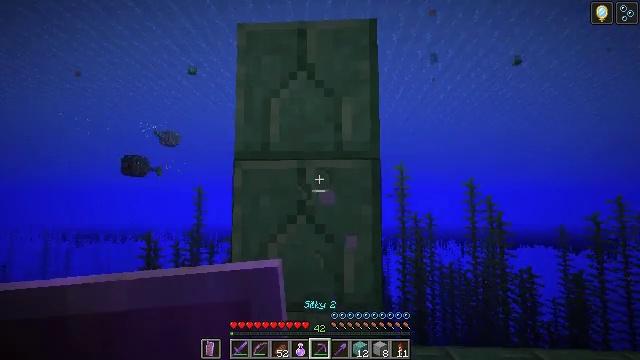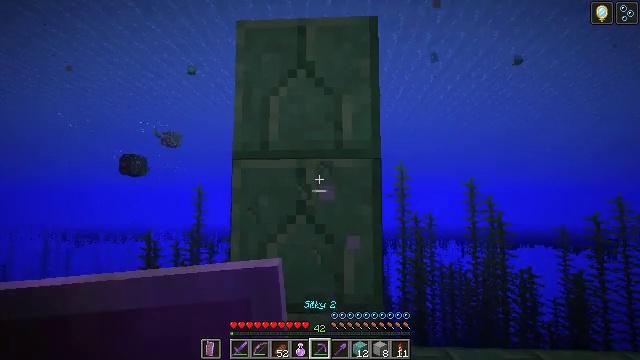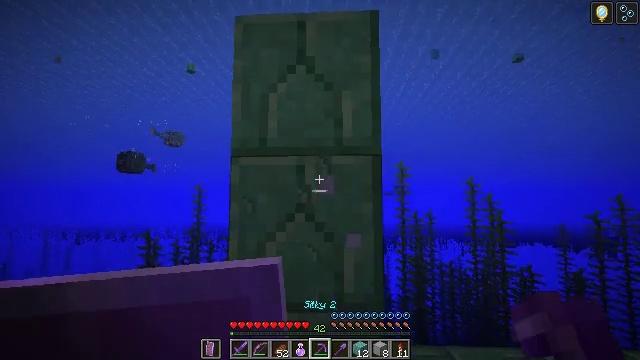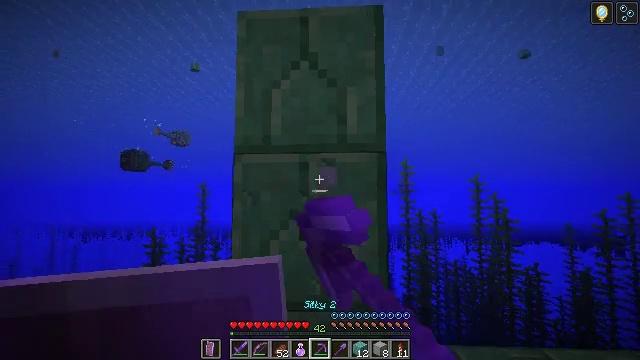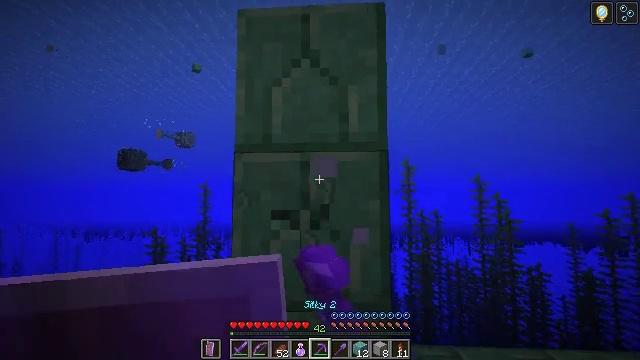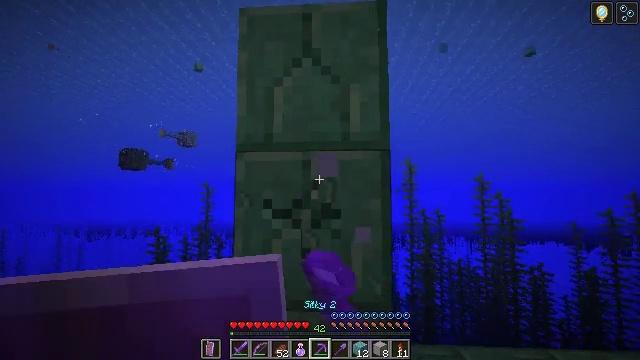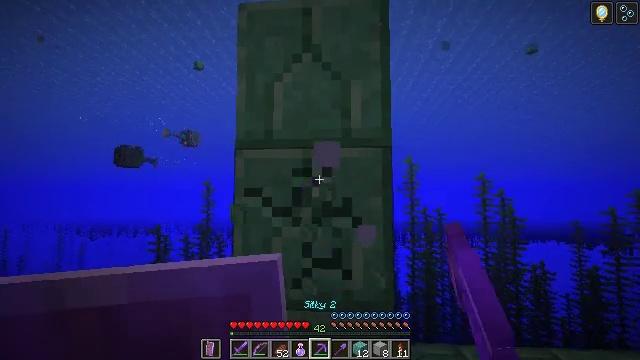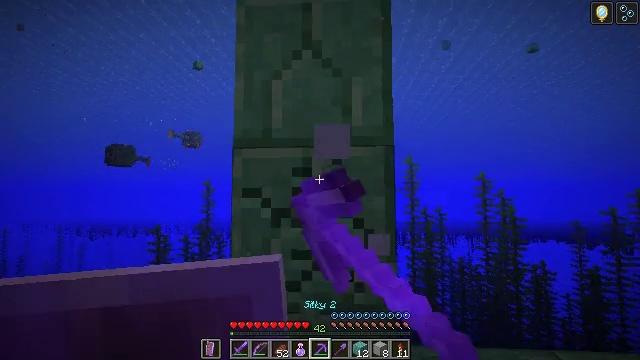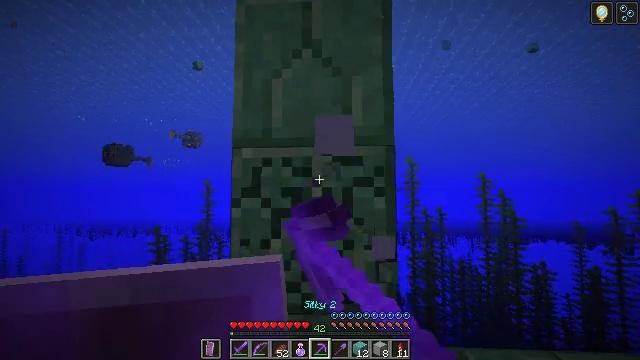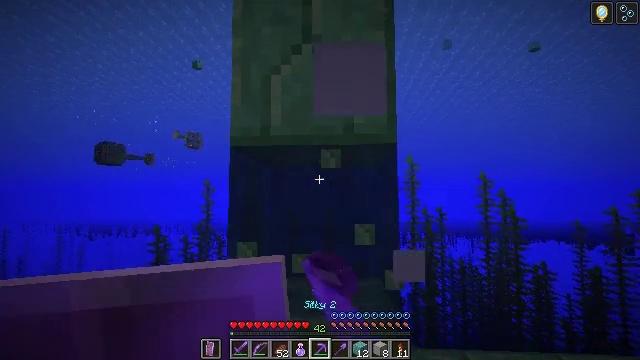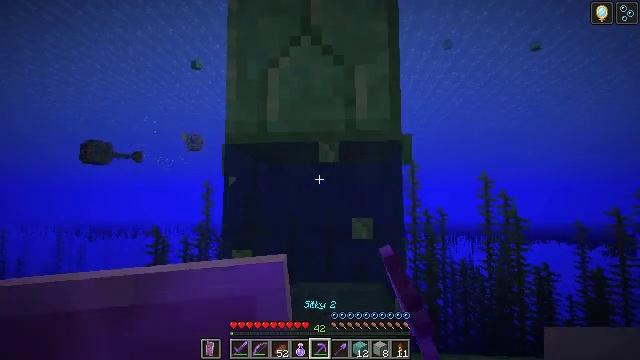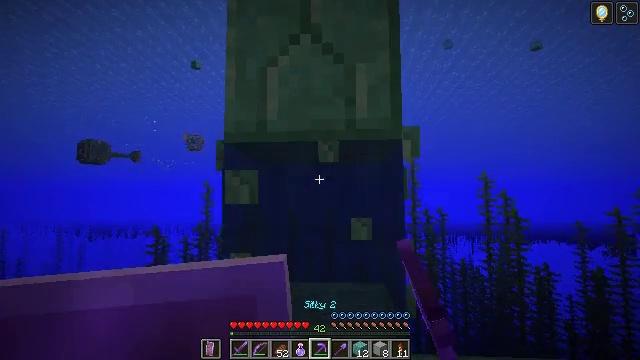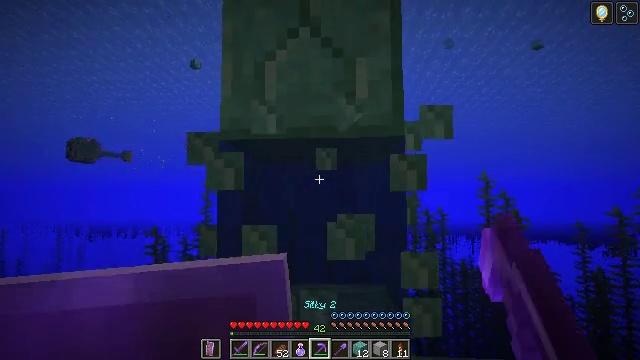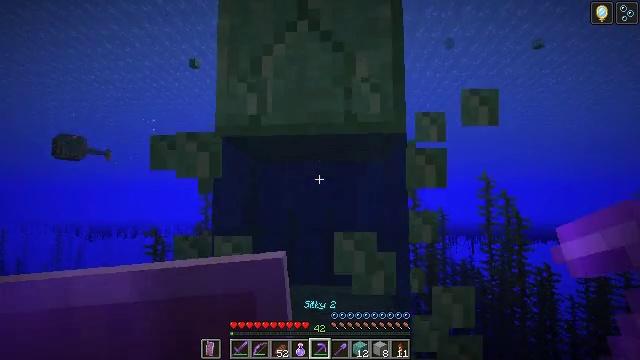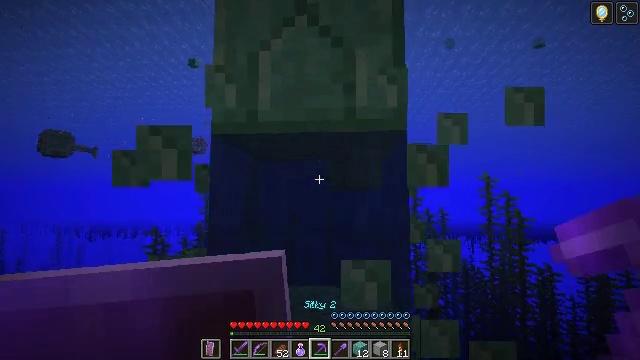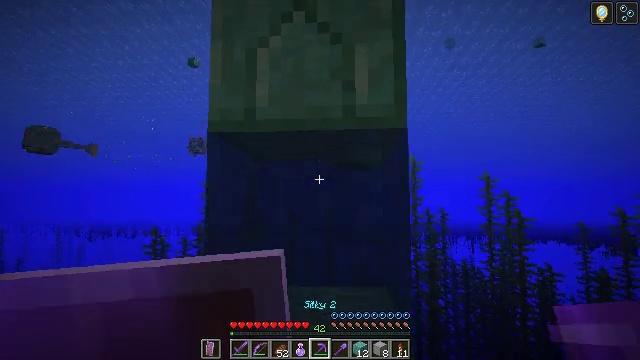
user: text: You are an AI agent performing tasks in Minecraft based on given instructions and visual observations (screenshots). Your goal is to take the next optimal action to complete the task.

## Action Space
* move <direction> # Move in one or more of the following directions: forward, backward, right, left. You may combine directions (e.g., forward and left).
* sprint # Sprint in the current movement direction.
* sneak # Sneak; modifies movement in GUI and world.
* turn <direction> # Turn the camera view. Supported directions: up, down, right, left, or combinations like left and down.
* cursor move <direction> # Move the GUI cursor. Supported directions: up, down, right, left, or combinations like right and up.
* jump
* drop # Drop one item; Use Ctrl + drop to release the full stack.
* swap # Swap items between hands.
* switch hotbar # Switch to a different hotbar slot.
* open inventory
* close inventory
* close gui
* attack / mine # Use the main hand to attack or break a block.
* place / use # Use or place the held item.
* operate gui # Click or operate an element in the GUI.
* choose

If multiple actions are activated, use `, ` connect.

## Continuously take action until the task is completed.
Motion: motion action
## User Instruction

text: Attack the prismarine bricks to break them.
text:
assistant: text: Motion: attack / mine
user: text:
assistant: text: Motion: attack / mine
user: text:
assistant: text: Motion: attack / mine
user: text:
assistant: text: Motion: attack / mine
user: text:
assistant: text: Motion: attack / mine
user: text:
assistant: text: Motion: move forward, attack / mine
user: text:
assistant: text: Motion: move forward, attack / mine
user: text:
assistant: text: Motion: move forward, attack / mine
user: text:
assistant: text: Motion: move forward, attack / mine
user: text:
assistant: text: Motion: move forward, attack / mine
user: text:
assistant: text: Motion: attack / mine
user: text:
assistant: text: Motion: attack / mine
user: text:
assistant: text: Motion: attack / mine
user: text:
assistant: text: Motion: attack / mine
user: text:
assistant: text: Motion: attack / mine
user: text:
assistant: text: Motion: turn up, attack / mine
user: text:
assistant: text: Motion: turn up, attack / mine
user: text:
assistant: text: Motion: turn up, attack / mine
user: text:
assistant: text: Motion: attack / mine
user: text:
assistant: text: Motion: attack / mine
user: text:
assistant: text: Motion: attack / mine
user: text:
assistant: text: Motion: attack / mine
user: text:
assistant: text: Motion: attack / mine
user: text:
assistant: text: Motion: attack / mine
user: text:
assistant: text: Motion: attack / mine
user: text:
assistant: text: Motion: attack / mine
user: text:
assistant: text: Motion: attack / mine
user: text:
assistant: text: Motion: attack / mine
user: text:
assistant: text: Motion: attack / mine
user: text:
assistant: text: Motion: turn down, attack / mine